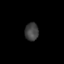
Tissue: skin
Cell type: Epithelial cells
Senescence score: 0.2403
Nuclear area (px): 237
Mean DAPI intensity: 65.236